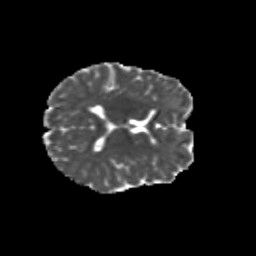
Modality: MD
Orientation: axial
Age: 10
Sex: female
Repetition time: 9.5 s
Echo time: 0.089 s